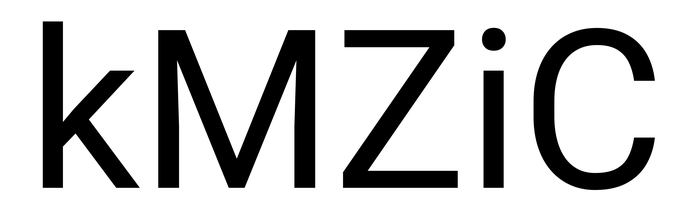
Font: Roboto_Regular